Interaction volume radius: 5 \u00c5
Interaction volume height: 25 \u00c5
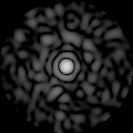
Disorder parameter: 0.8475